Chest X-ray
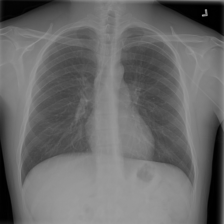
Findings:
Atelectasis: negative
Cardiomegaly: negative
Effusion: negative
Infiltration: negative
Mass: negative
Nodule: negative
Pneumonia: negative
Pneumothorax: negative
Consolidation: negative
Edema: negative
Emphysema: negative
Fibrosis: negative
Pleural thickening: negative
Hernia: negative